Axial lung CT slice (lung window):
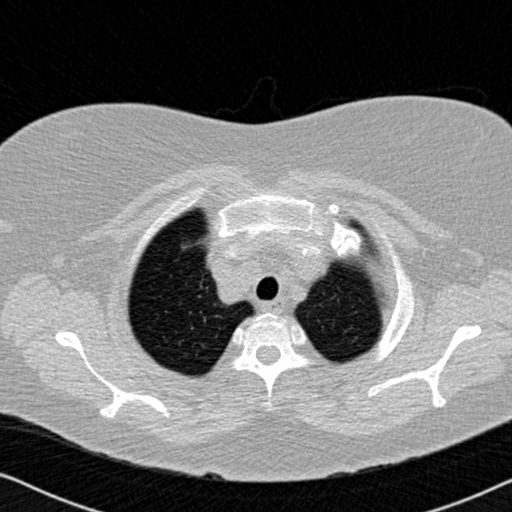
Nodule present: no